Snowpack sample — Snodgrass Mountain, Crested Butte, Colorado (2/4/25, 12:06 PM MST)
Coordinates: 38.923, -106.968
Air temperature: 35 °F
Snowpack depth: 80 cm
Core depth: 60 cm
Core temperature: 32 °F
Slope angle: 14°, slope face: 78°
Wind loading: low
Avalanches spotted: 0
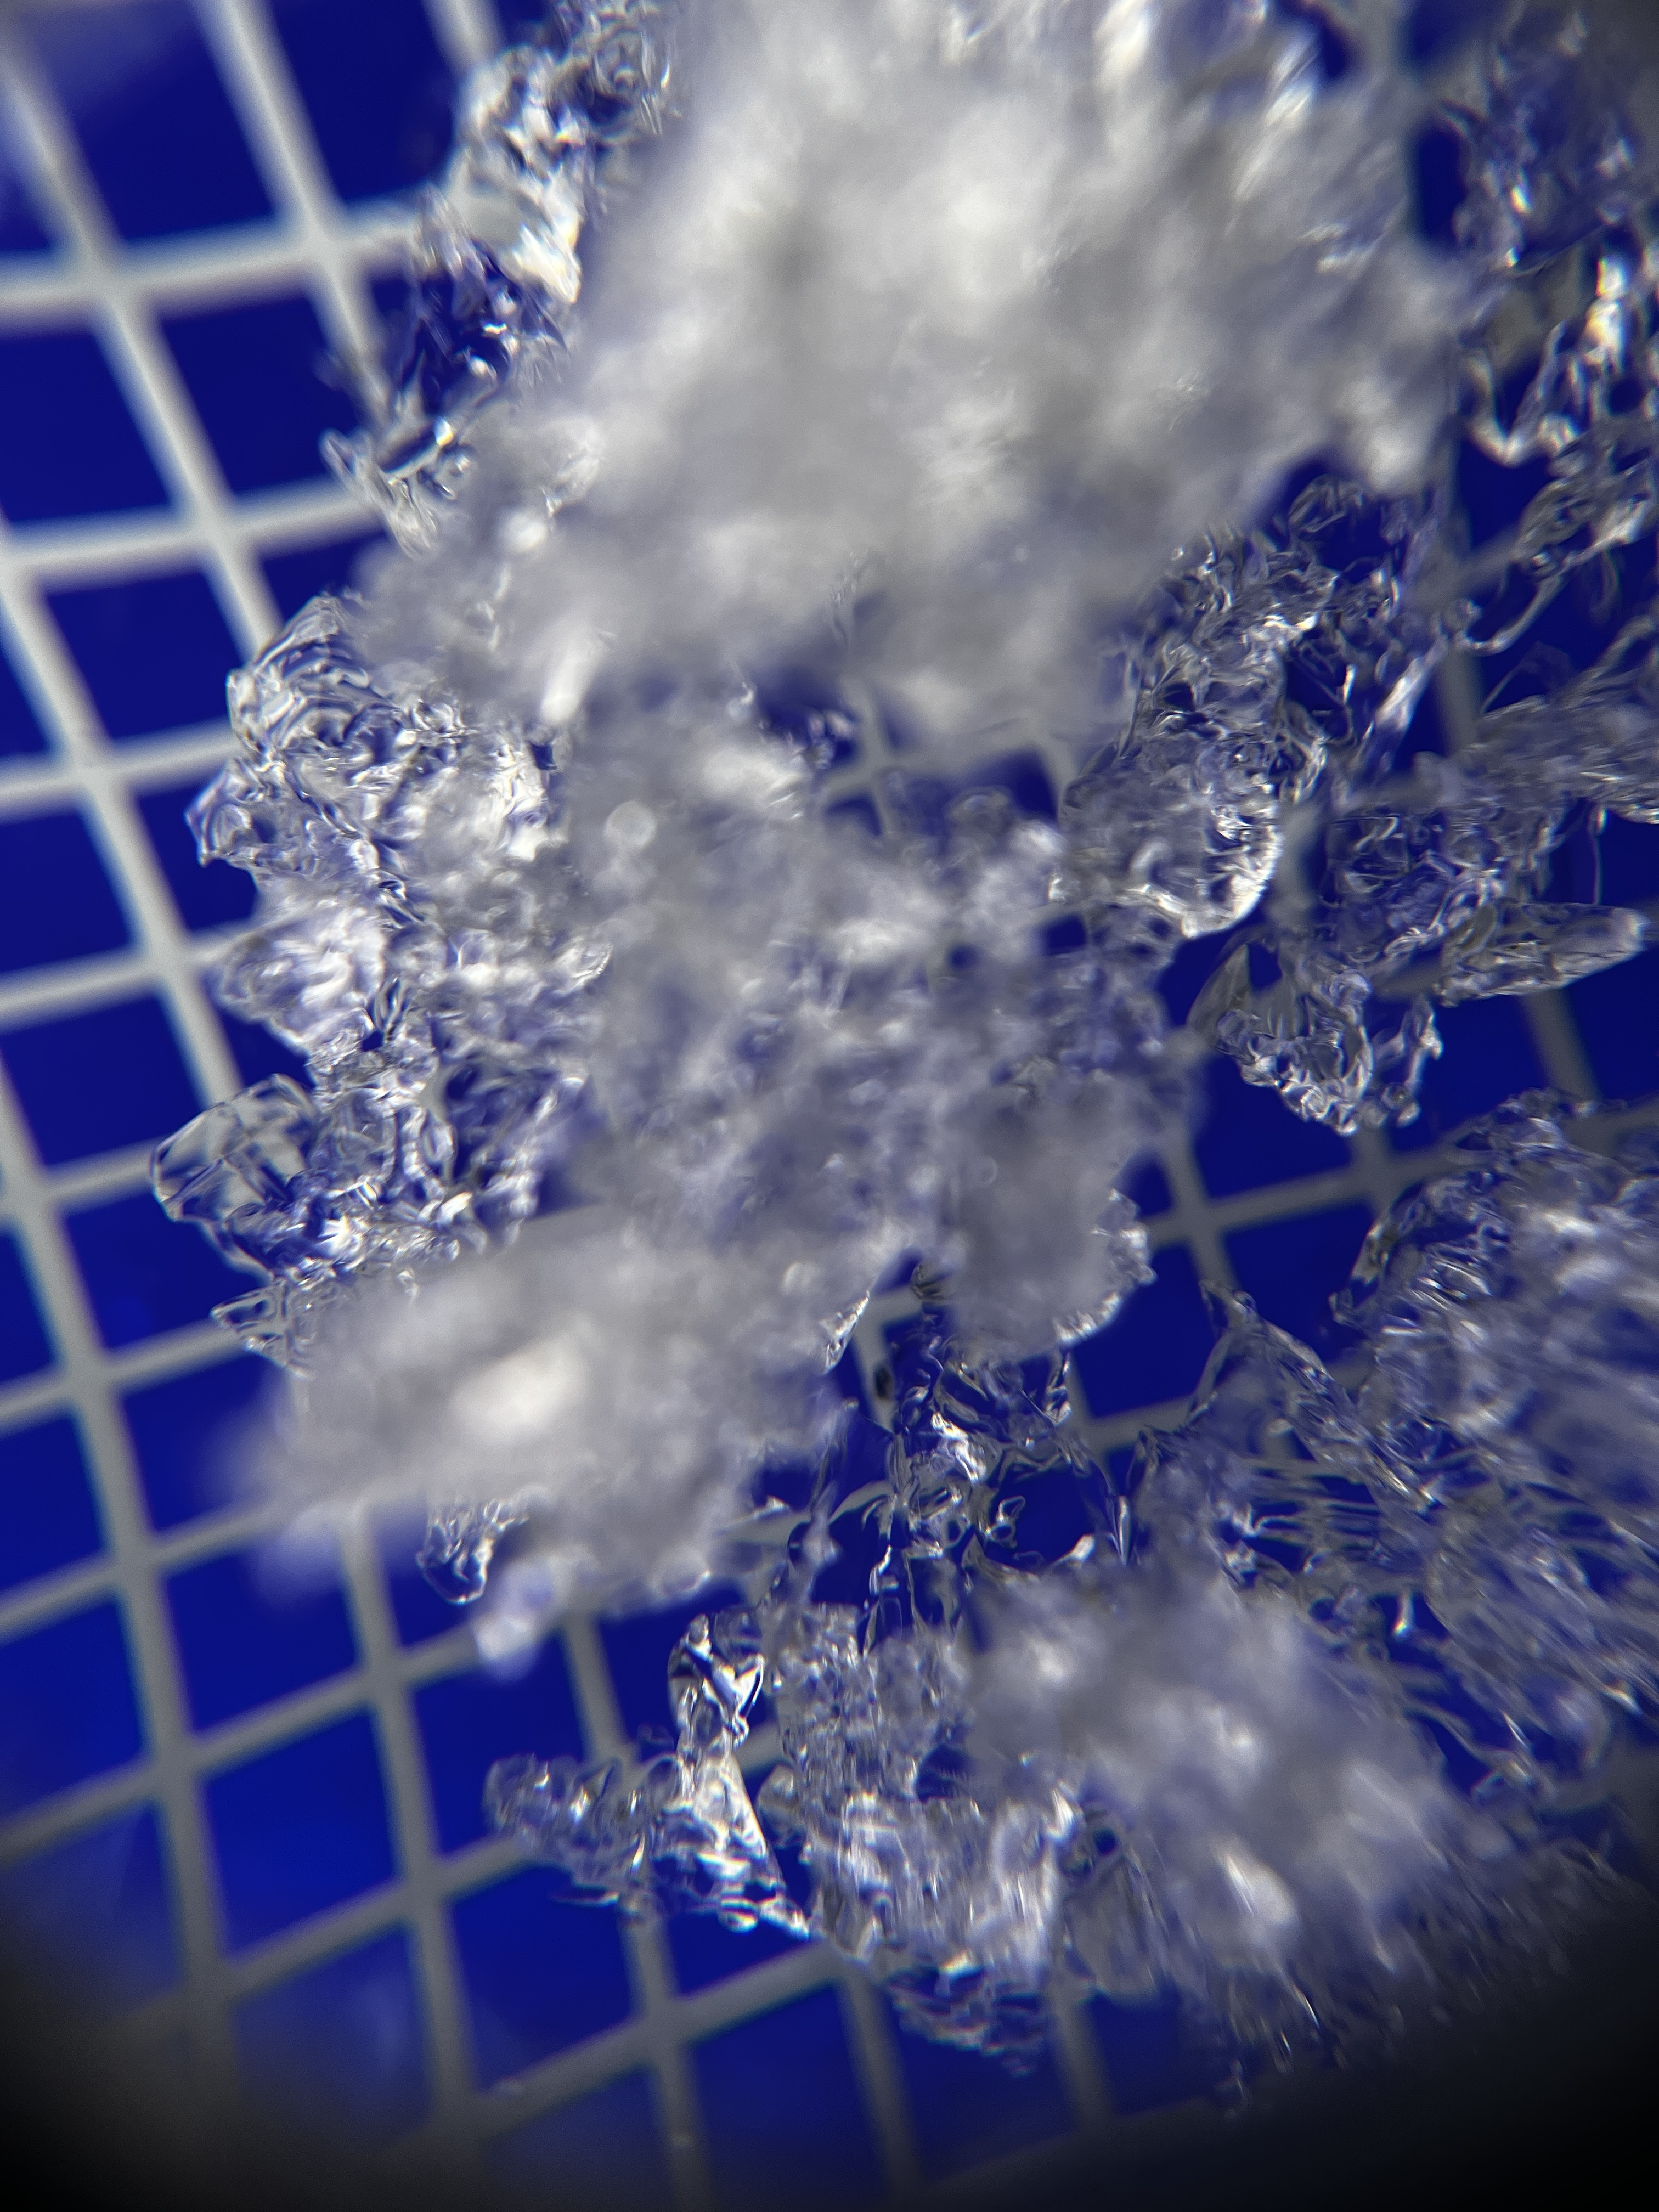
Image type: magnified_profile
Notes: No avalanches nearby, unusually warm weather for the last month reported by residents, Collected 25 yards from treeline